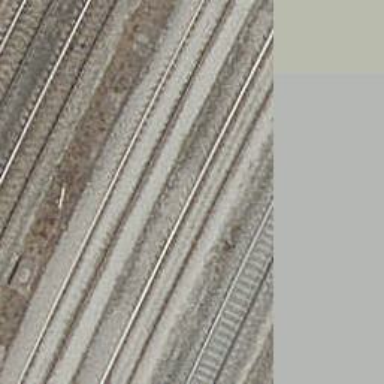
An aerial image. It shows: Railway track with contact lines for electrification.